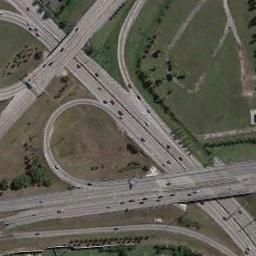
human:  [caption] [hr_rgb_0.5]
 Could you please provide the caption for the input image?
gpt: The overpass is next to the grass with some cars .

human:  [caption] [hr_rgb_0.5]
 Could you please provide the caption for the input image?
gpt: The intricated overpasses is over the roads on the lawn and lots of cars are driving on the roads and the overpass .

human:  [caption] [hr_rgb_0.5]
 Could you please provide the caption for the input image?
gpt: The two overpasses in the picture form a heart shape .

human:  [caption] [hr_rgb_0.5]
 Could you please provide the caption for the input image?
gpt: There are many roads of different lengths under the overpass .

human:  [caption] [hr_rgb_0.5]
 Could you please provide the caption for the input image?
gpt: There are a green lawn and a brown lawn beside the overpass .